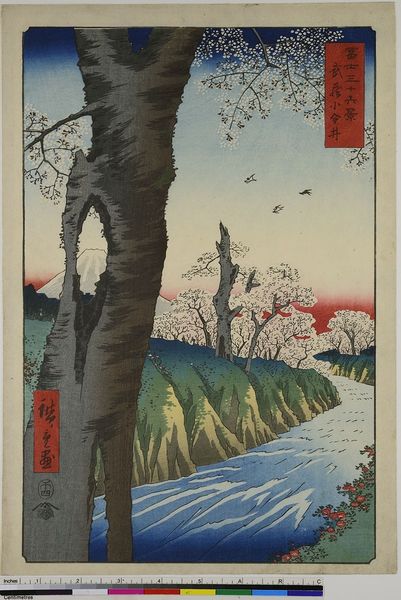
Titel: Koganei in der Provinz Musashi, Blatt 12 aus der Serie: 36 Ansichten des Fuji
Künstler: Utagawa Hiroshige
Standort: Hamburg
Institution: Museum für Kunst und Gewerbe Hamburg
Schlagwörter: baum, blau, himmel, fluss, ufer, blumen, grau, blüte, blüten, rot, strauch, vögel, holzschnitt, japan, schrift, berge, gebirge, frühling, vulkan, druckgraphik, druckgrafik, zeit, kirschbaum, farbholzschnitt, edo, fuji, reproduktionen, volcano, druckerzeugnisse, bäume, sträucher, kirschblüte, volcan, zeichengrün